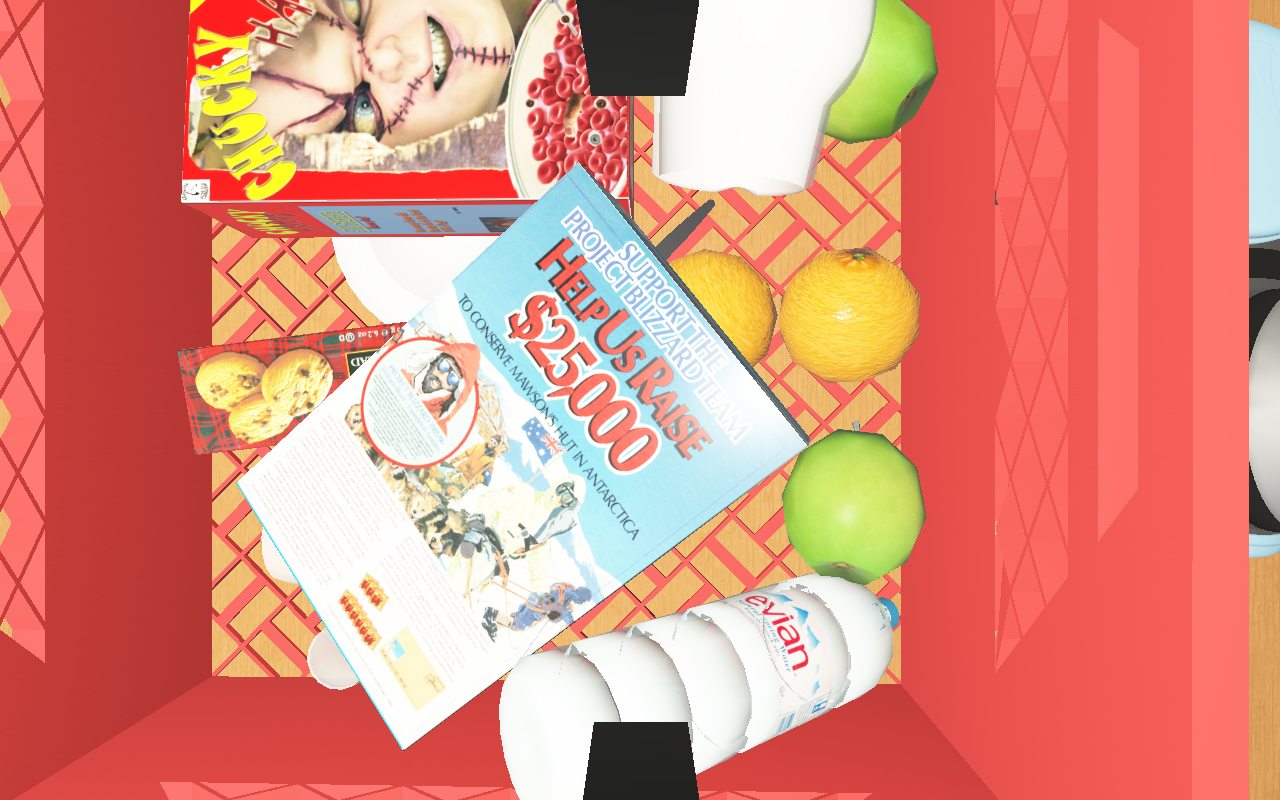
Objects in the scene:
carafe
water bottle
apple
apple
orange
orange
wineglass
cereal box
cereal box
biscuit box